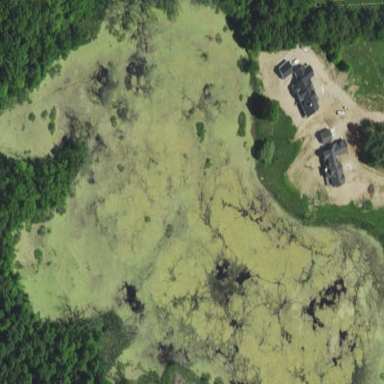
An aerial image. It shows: Serene pond surrounded by nature.